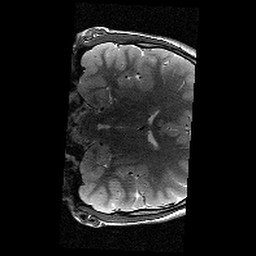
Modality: T2w
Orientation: coronal
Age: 12
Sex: male
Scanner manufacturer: siemens
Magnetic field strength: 3 T
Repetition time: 9.23 s
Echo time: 0.067 s